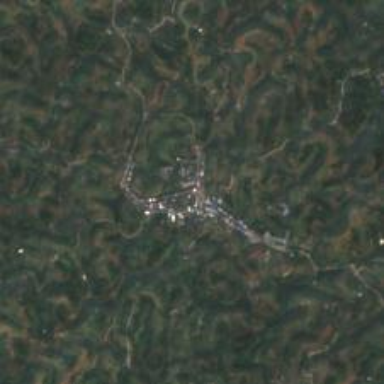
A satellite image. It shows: Town.